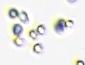
Label: Phaeocystis